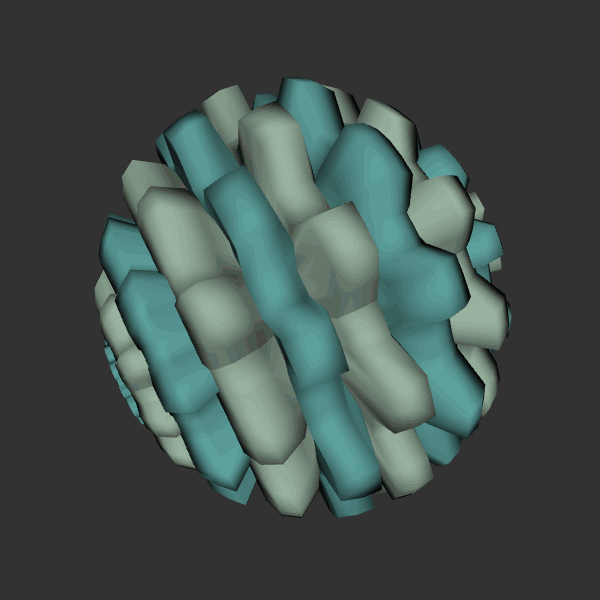
Background: dark